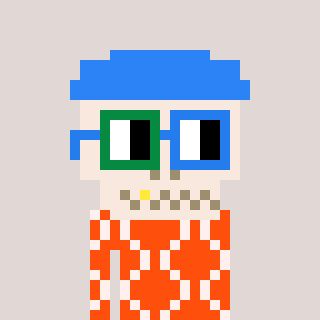
a pixel art character with square green and blue glasses, a skeleton-hat-shaped head and a orange-colored body on a warm background